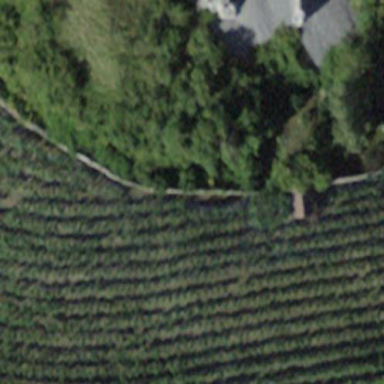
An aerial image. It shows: Vineyard growing grapes.